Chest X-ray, PA view. Patient: 57 years old, sex M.
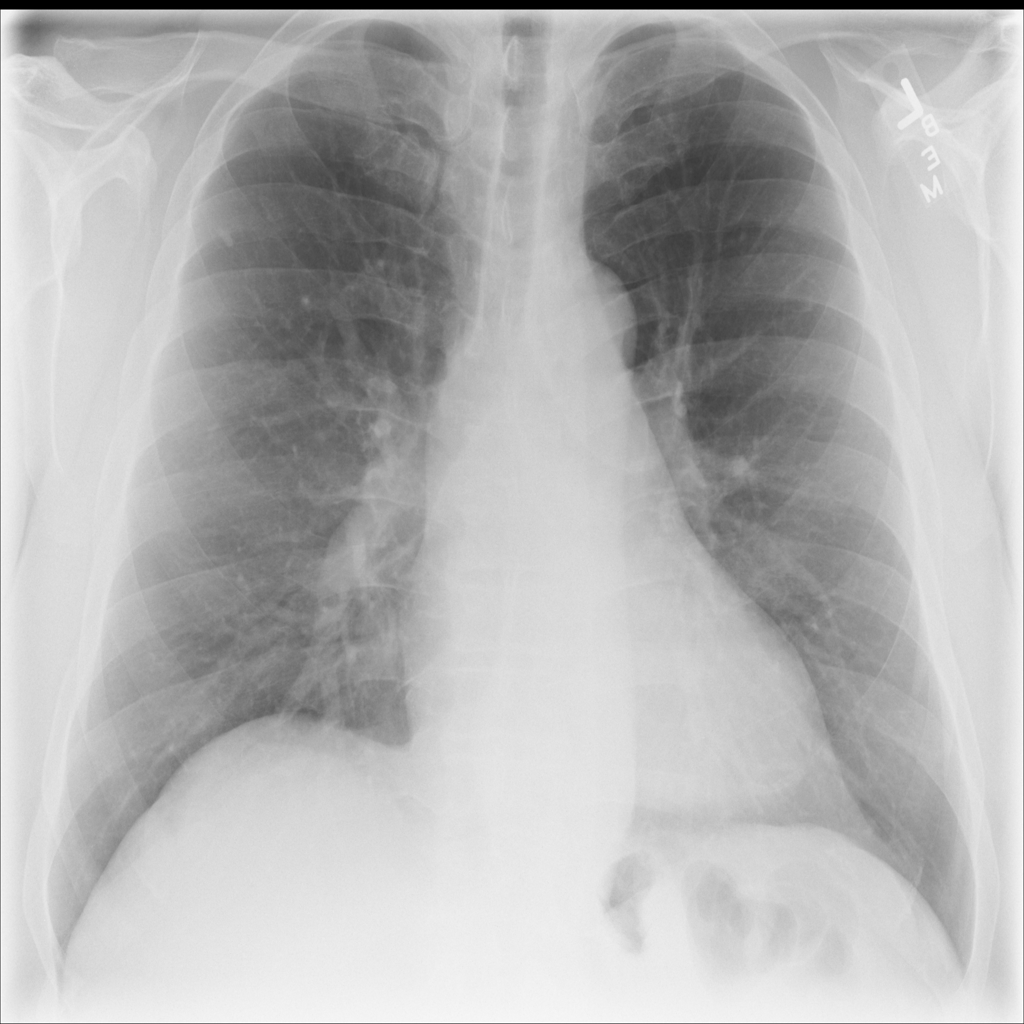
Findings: No Finding